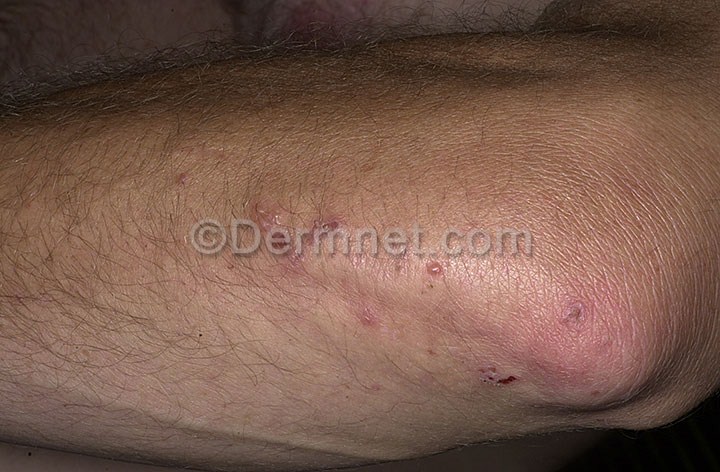
Disease: Bullous Disease Photos